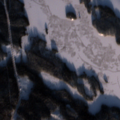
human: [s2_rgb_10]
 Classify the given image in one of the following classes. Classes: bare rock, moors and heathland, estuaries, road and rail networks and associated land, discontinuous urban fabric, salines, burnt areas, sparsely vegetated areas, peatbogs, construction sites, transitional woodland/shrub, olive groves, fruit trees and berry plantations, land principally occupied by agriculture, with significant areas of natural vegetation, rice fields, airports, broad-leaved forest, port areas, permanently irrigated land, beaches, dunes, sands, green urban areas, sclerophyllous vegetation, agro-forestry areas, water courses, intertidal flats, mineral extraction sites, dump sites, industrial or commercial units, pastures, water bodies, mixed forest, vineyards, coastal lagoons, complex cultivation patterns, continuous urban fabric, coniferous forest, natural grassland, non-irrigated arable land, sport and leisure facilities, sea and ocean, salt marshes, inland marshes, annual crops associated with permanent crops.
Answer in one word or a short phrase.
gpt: coniferous forest, mixed forest, water bodies